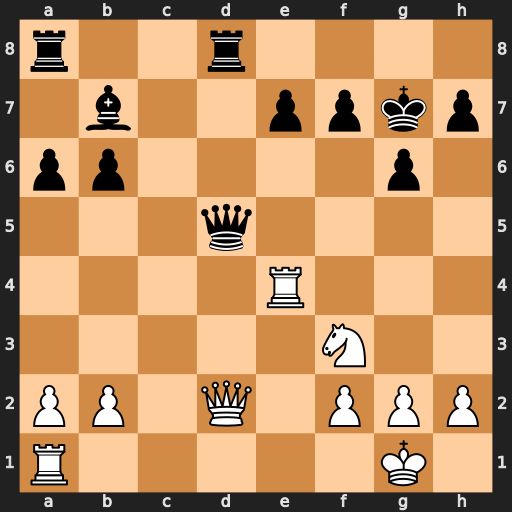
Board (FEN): r2r4/1b2ppkp/pp4p1/3q4/4R3/5N2/PP1Q1PPP/R5K1
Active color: w
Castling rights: -
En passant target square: -
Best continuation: Rd4 Rd6 Rxd5